Field crop: maize
Growth stage: 2
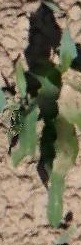
Species: maize